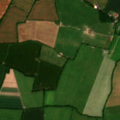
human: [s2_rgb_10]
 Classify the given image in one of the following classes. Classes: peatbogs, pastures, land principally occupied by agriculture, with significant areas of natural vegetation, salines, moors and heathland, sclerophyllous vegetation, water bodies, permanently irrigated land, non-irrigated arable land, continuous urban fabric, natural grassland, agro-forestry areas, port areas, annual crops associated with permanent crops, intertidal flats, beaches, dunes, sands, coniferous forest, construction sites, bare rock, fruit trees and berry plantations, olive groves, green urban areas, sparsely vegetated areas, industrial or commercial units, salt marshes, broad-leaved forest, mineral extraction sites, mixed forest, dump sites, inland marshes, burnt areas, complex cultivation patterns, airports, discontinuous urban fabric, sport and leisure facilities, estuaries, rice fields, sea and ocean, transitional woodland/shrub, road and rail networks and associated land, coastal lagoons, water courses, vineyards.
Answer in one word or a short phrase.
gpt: discontinuous urban fabric, non-irrigated arable land, pastures